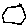
Label: hexagon